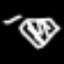
Label: diamond